Question: I am working to create an RPM tree that can be used to select leaf stories from different levels of the RPM hierarchy.
I was able to get to the desired functionality by using the method described <URL>, however there appear to be some inconsistencies in the number of leaf stories being returned at each level of the RPM.
The following Image shows the tree (Project names covered for privacy purposes). The yellow badges show the number of leaf stories found below that level of the RPM hierarchy. As you can see from the image, the numbers are inconsistent. (Below the Initiative shows 23 leaf stories and below one of the Rollups shows 44.) There are in fact 44 leaf stories below that Rollup so the problem appears to be from querying at the Initiative level.

Here is the function I wrote which is intended to return an array of all the OIDs for leaf stories below the selected RPM node:
'''
function getDescendants(OID, callback) {
Ext.create('Rally.data.lookback.SnapshotStore', {
autoLoad: true,
pageSize: <PHONE>,
fetch: ['ObjectID'],
filters: [
{ property: '_ItemHierarchy', value: OID },
{ property: 'Children', value: null },
{ property: '__At', value: new Date().toISOString() },
{ property: '_TypeHierarchy', value: 'HierarchicalRequirement' }
],
listeners: {
load: function(model, data, success) {
if (data && data.length && success) {
var descendants = [];
Ext.Array.each(data, function(story) {
descendants.push(story.get('ObjectID'));
});
callback(Ext.Array.unique(descendants));
} else {
callback([]);
}
}
}
});
}
'''
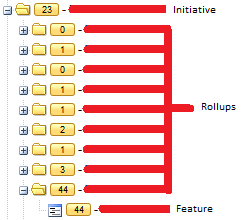
Answer: That query looks correct to me. I think you've encountered a known defect that existed in the data stream to the Lookback API. The problem in the stream has been corrected, but the work to go back and correct the faulty history is still in the team backlog. If you want to track its progress with Support, the defect has ID DE15647.
The workaround (since you're only querying the current data) is to un-parent and re-parent affected items.
Sorry.
Edit: Some more detail on the problem - For a period of time, whenever a PortfolioItem (Strategy, Theme, Feature, Initiative) was created and had its parent set at the same time, the Lookback API service didn't get notified of the new PortfolioItem's parent. This problem is now resolved, but the old data is still to be fixed. You could search for PIs that potentially have this problem by looking for ones in that _ItemHierarchy with a null Parent field.
To get the PIs with null parents (potential orphans):
'''
fetch: ['ObjectID', '_ValidFrom', '_ValidTo'],
filters: [
{ property: '_ItemHierarchy', value: OID }, // only include this if you're limiting to a sub-hierarchy
{ property: '_TypeHierarchy', value: 'PortfolioItem' },
{ property: 'Parent', value: null },
{ property: '__At', value: 'current' }
]
'''
For each of these 'orphans', check for a parent that has it as a child:
'''
fetch: ['ObjectID'],
filters: [
{ property: 'Children', value: currentChild.ObjectID },
{ property: '_TypeHierarchy', value: 'PortfolioItem' },
{ property: '_ValidFrom', operator: '<=' value: currentChild._ValidFrom.toISOString() },
{ property: '_ValidTo', operator: '>' value: currentChild._ValidFrom.toISOString() }
]
'''
For each one, if you find a parent that's claiming the child (at the time the child was created), you know you've a snapshot affected by this problem and can fix it by clearing its parent in ALM, saving, then resetting its parent and saving again. I included __At: 'current' in the first check, since there's a chance the orphaned PI had a different parent assigned later and you wouldn't want to overwrite that. Hope this helps.